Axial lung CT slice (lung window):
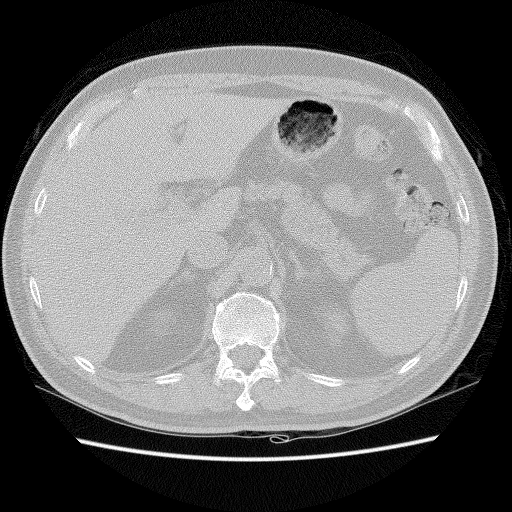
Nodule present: no